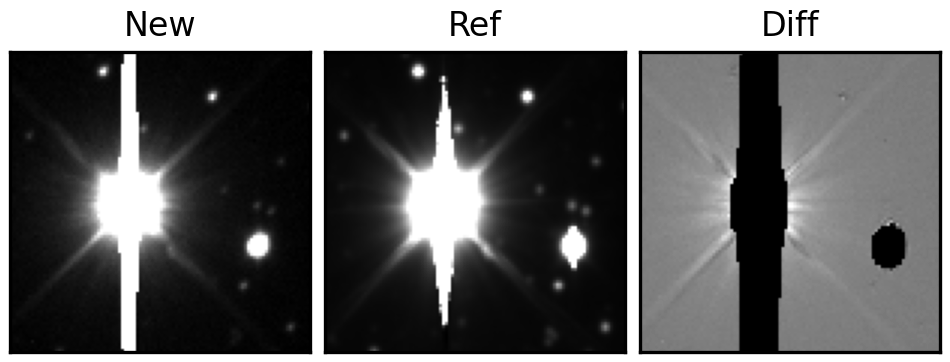
Label: bogus